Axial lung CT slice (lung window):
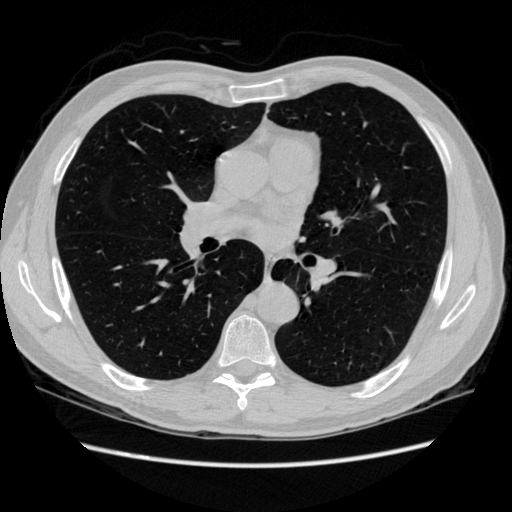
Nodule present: no